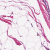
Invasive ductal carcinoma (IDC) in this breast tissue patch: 0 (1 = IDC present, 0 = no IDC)